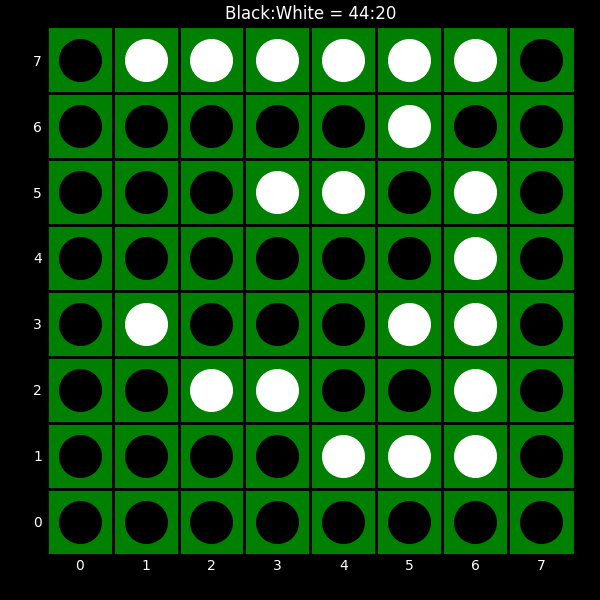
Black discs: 44
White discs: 20